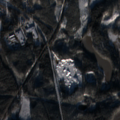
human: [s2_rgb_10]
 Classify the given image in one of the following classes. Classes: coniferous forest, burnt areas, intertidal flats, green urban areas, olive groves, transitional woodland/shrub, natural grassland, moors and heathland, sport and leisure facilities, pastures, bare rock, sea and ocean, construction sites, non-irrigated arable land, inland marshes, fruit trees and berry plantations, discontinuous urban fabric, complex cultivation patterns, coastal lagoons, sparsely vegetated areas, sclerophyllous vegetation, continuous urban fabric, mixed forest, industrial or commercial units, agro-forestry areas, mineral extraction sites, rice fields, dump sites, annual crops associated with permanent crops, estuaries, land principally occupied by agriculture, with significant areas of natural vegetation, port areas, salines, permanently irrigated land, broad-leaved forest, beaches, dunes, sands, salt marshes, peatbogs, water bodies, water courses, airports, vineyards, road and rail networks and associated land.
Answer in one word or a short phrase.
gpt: coniferous forest, mixed forest, transitional woodland/shrub